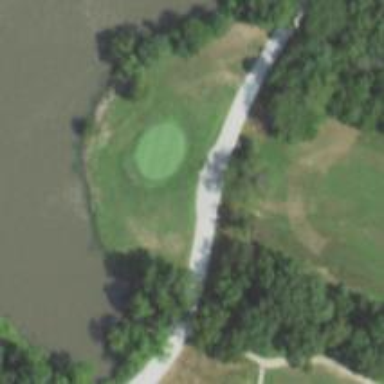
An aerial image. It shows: Golf hole.